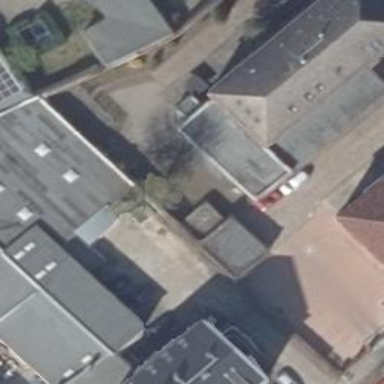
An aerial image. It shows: Office building with flat roof.